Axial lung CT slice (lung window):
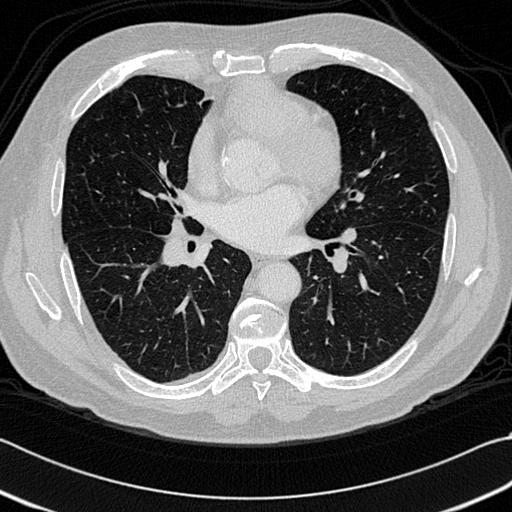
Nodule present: no